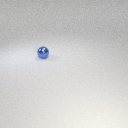
small blue metal sphere